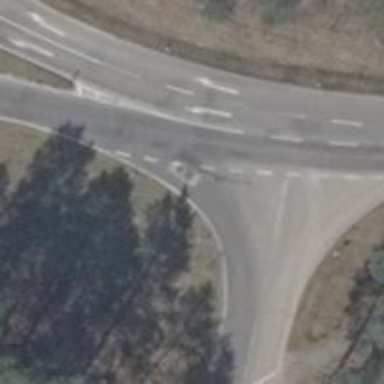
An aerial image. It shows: Secondary road with asphalt surface.